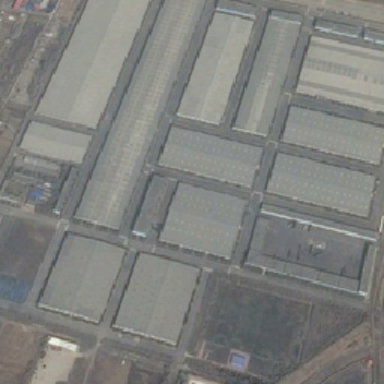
Gray industrial houses are lined up .